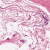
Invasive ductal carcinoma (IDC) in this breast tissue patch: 0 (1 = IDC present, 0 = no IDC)